Question: How to fetch the return value from a stored procedure?

I noticed that the stored procedure returns an integer on its own. I need to fetch it in C#.
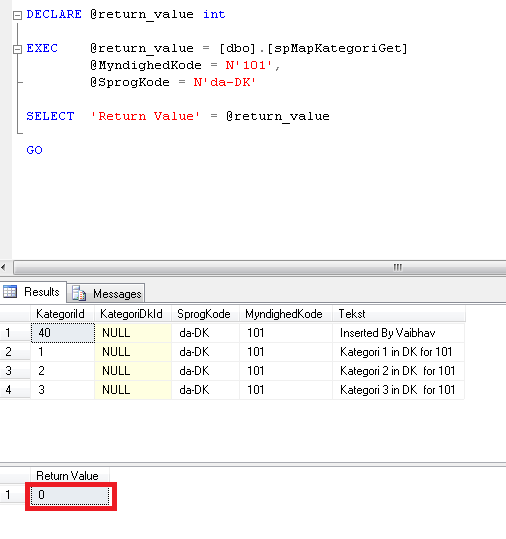
Answer: You can make use of Return parameter in C# to get that value. Like as below
'''
SqlParameter retval = sqlcomm.Parameters.Add("@return_value", SqlDbType.VarChar);
retval.Direction = ParameterDirection.ReturnValue;
sqlcomm.ExecuteNonQuery();
string retunvalue = (string)sqlcomm.Parameters["@return_value"].Value;
'''
Note your procedure must return a value to be able to fetch it:
'''
create procedure [dbo].[usp_GetNewSeqVal]
@SeqName nvarchar(255)
as begin
declare @NewSeqVal int
select @NewSeqVal =1
---other statement
return @NewSeqVal
end
'''